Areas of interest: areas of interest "Scenic Spot"
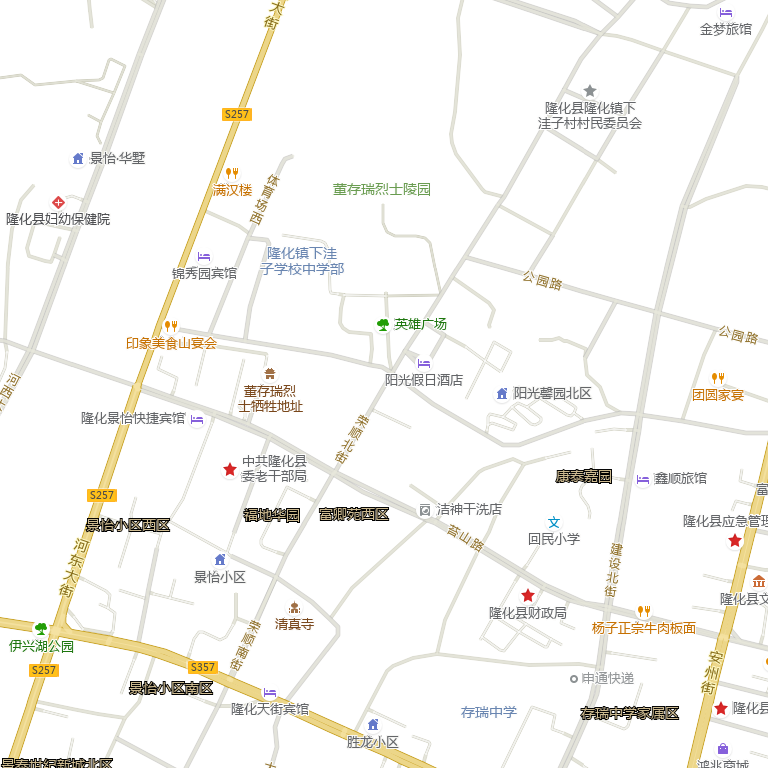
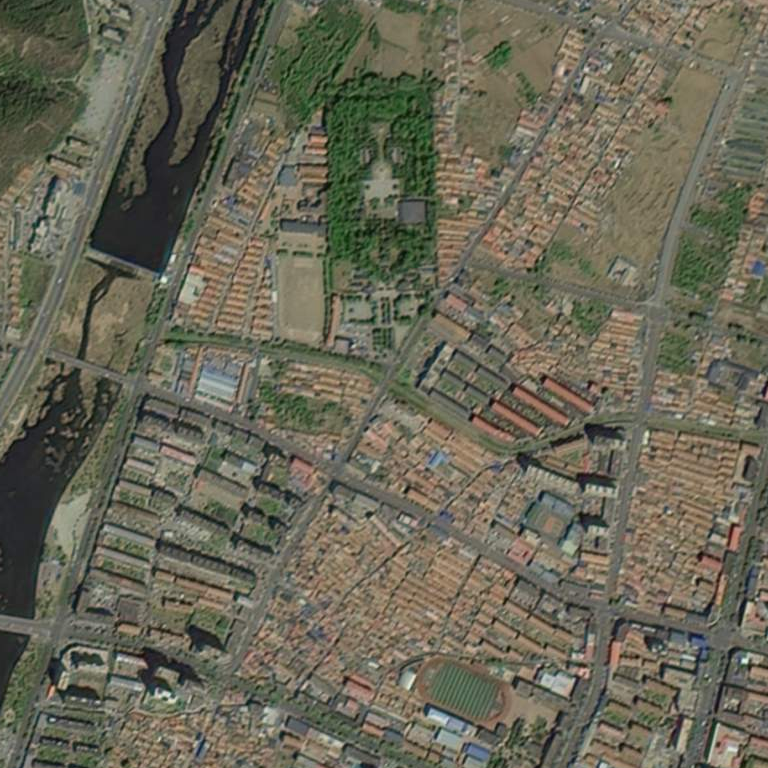